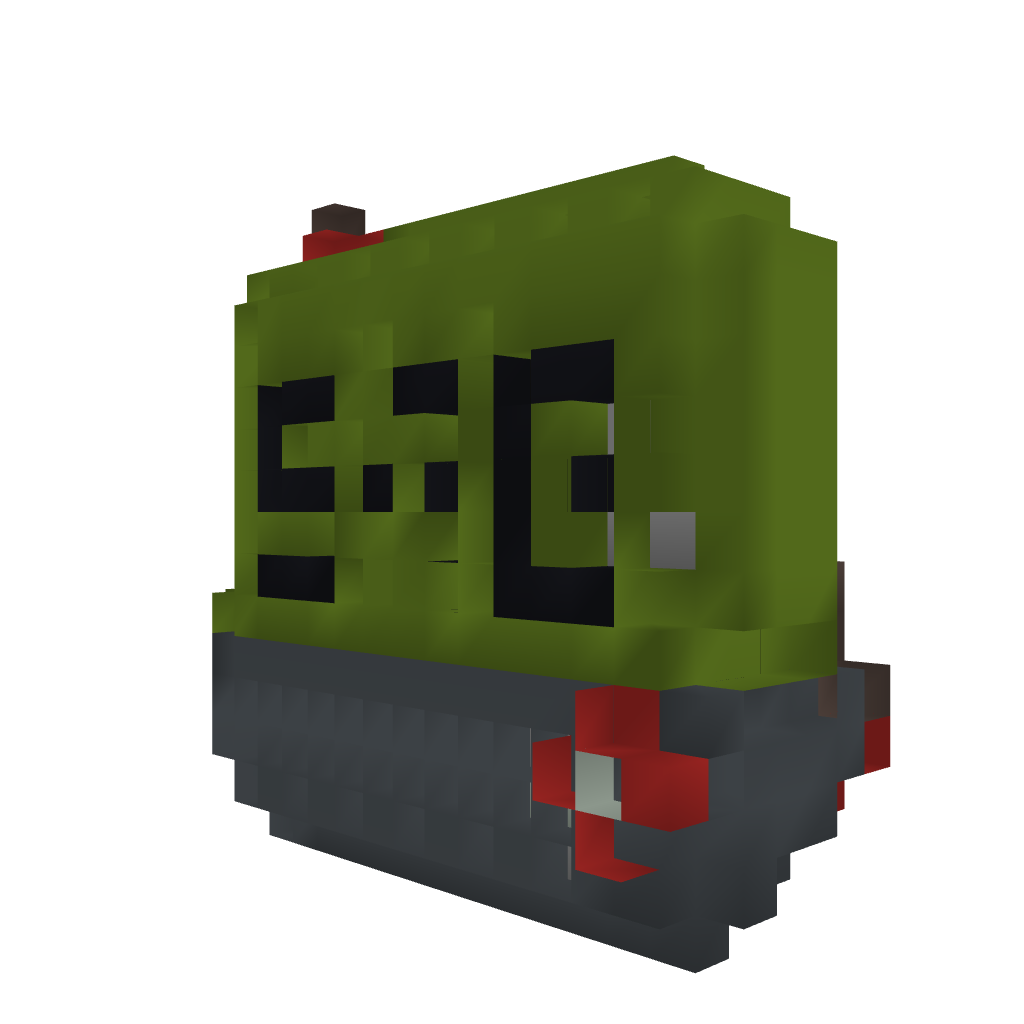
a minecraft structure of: Long Range Cannon (5-10 Module)